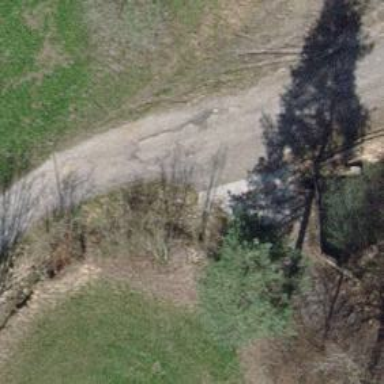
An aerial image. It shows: Culvert tunnel.